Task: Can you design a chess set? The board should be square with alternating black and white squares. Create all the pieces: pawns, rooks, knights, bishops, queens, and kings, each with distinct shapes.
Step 256:
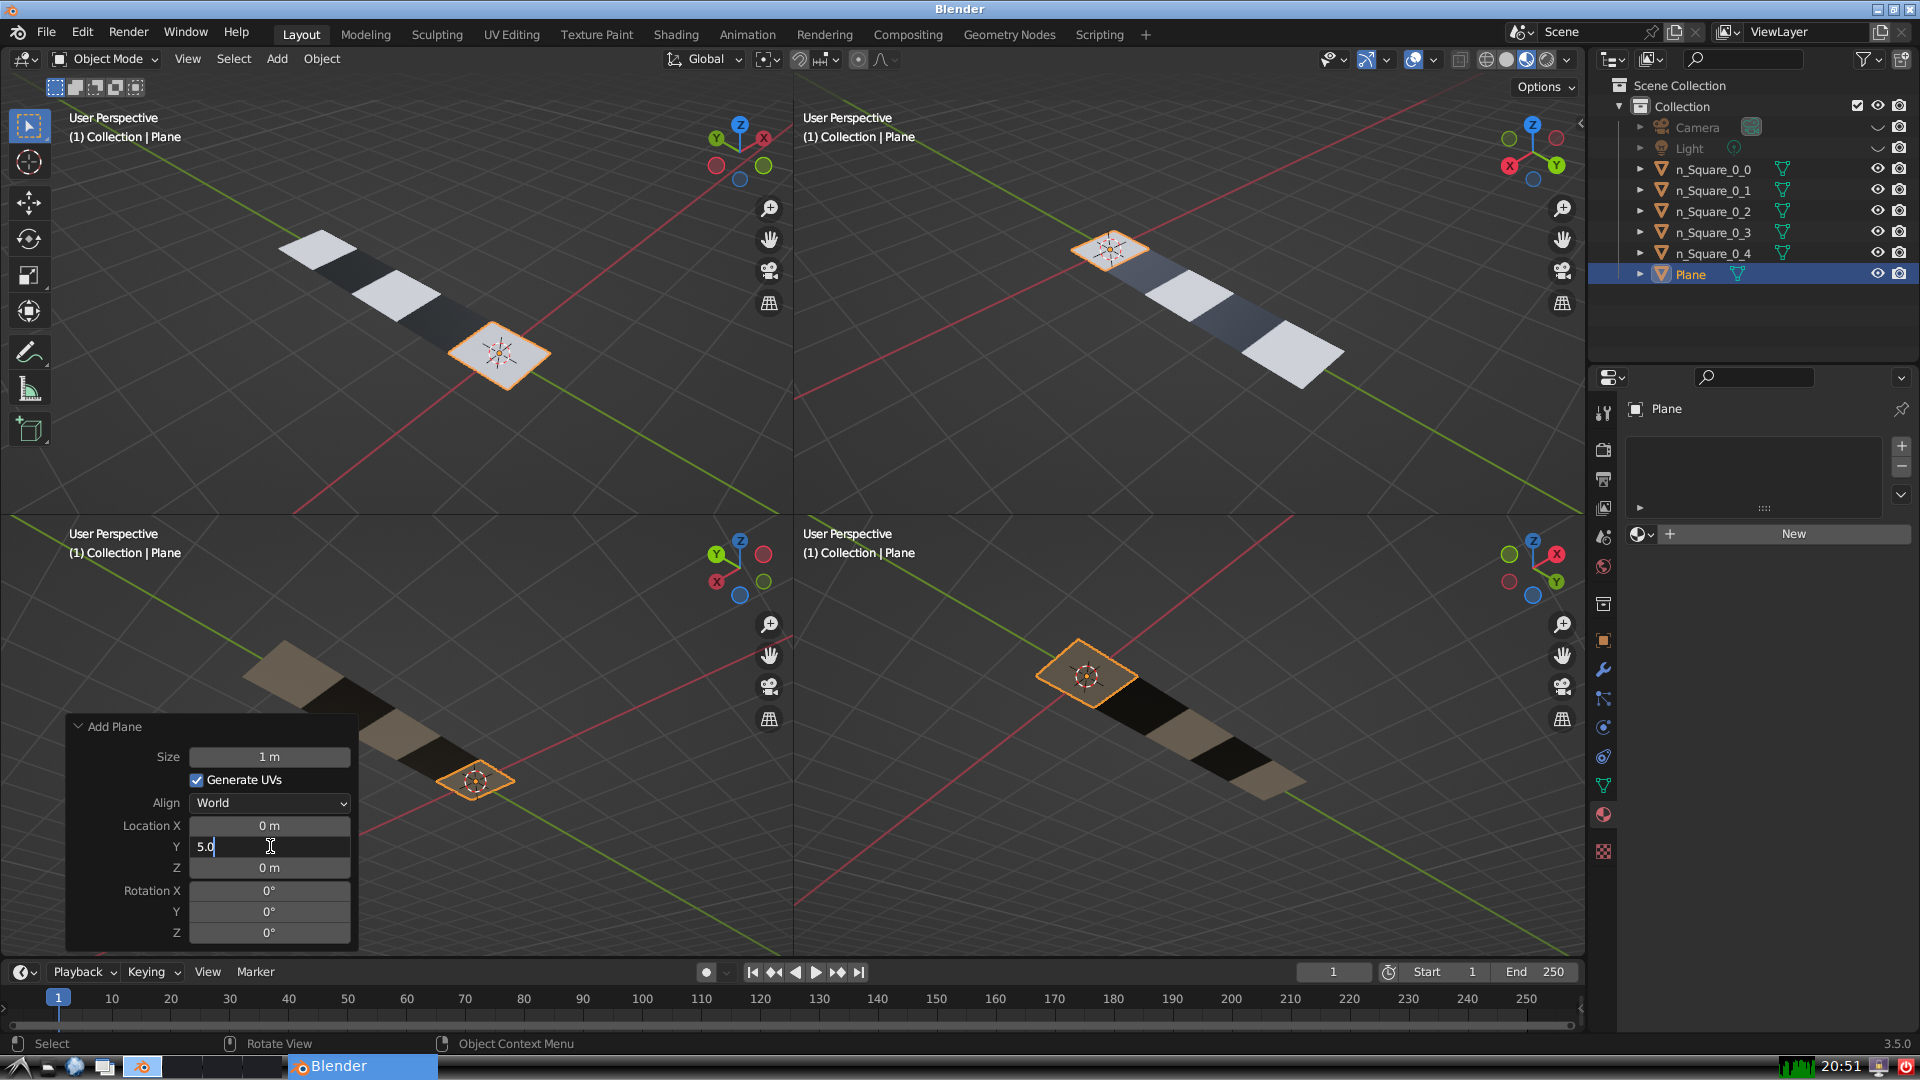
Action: {"key_press": ['Return']}